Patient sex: F
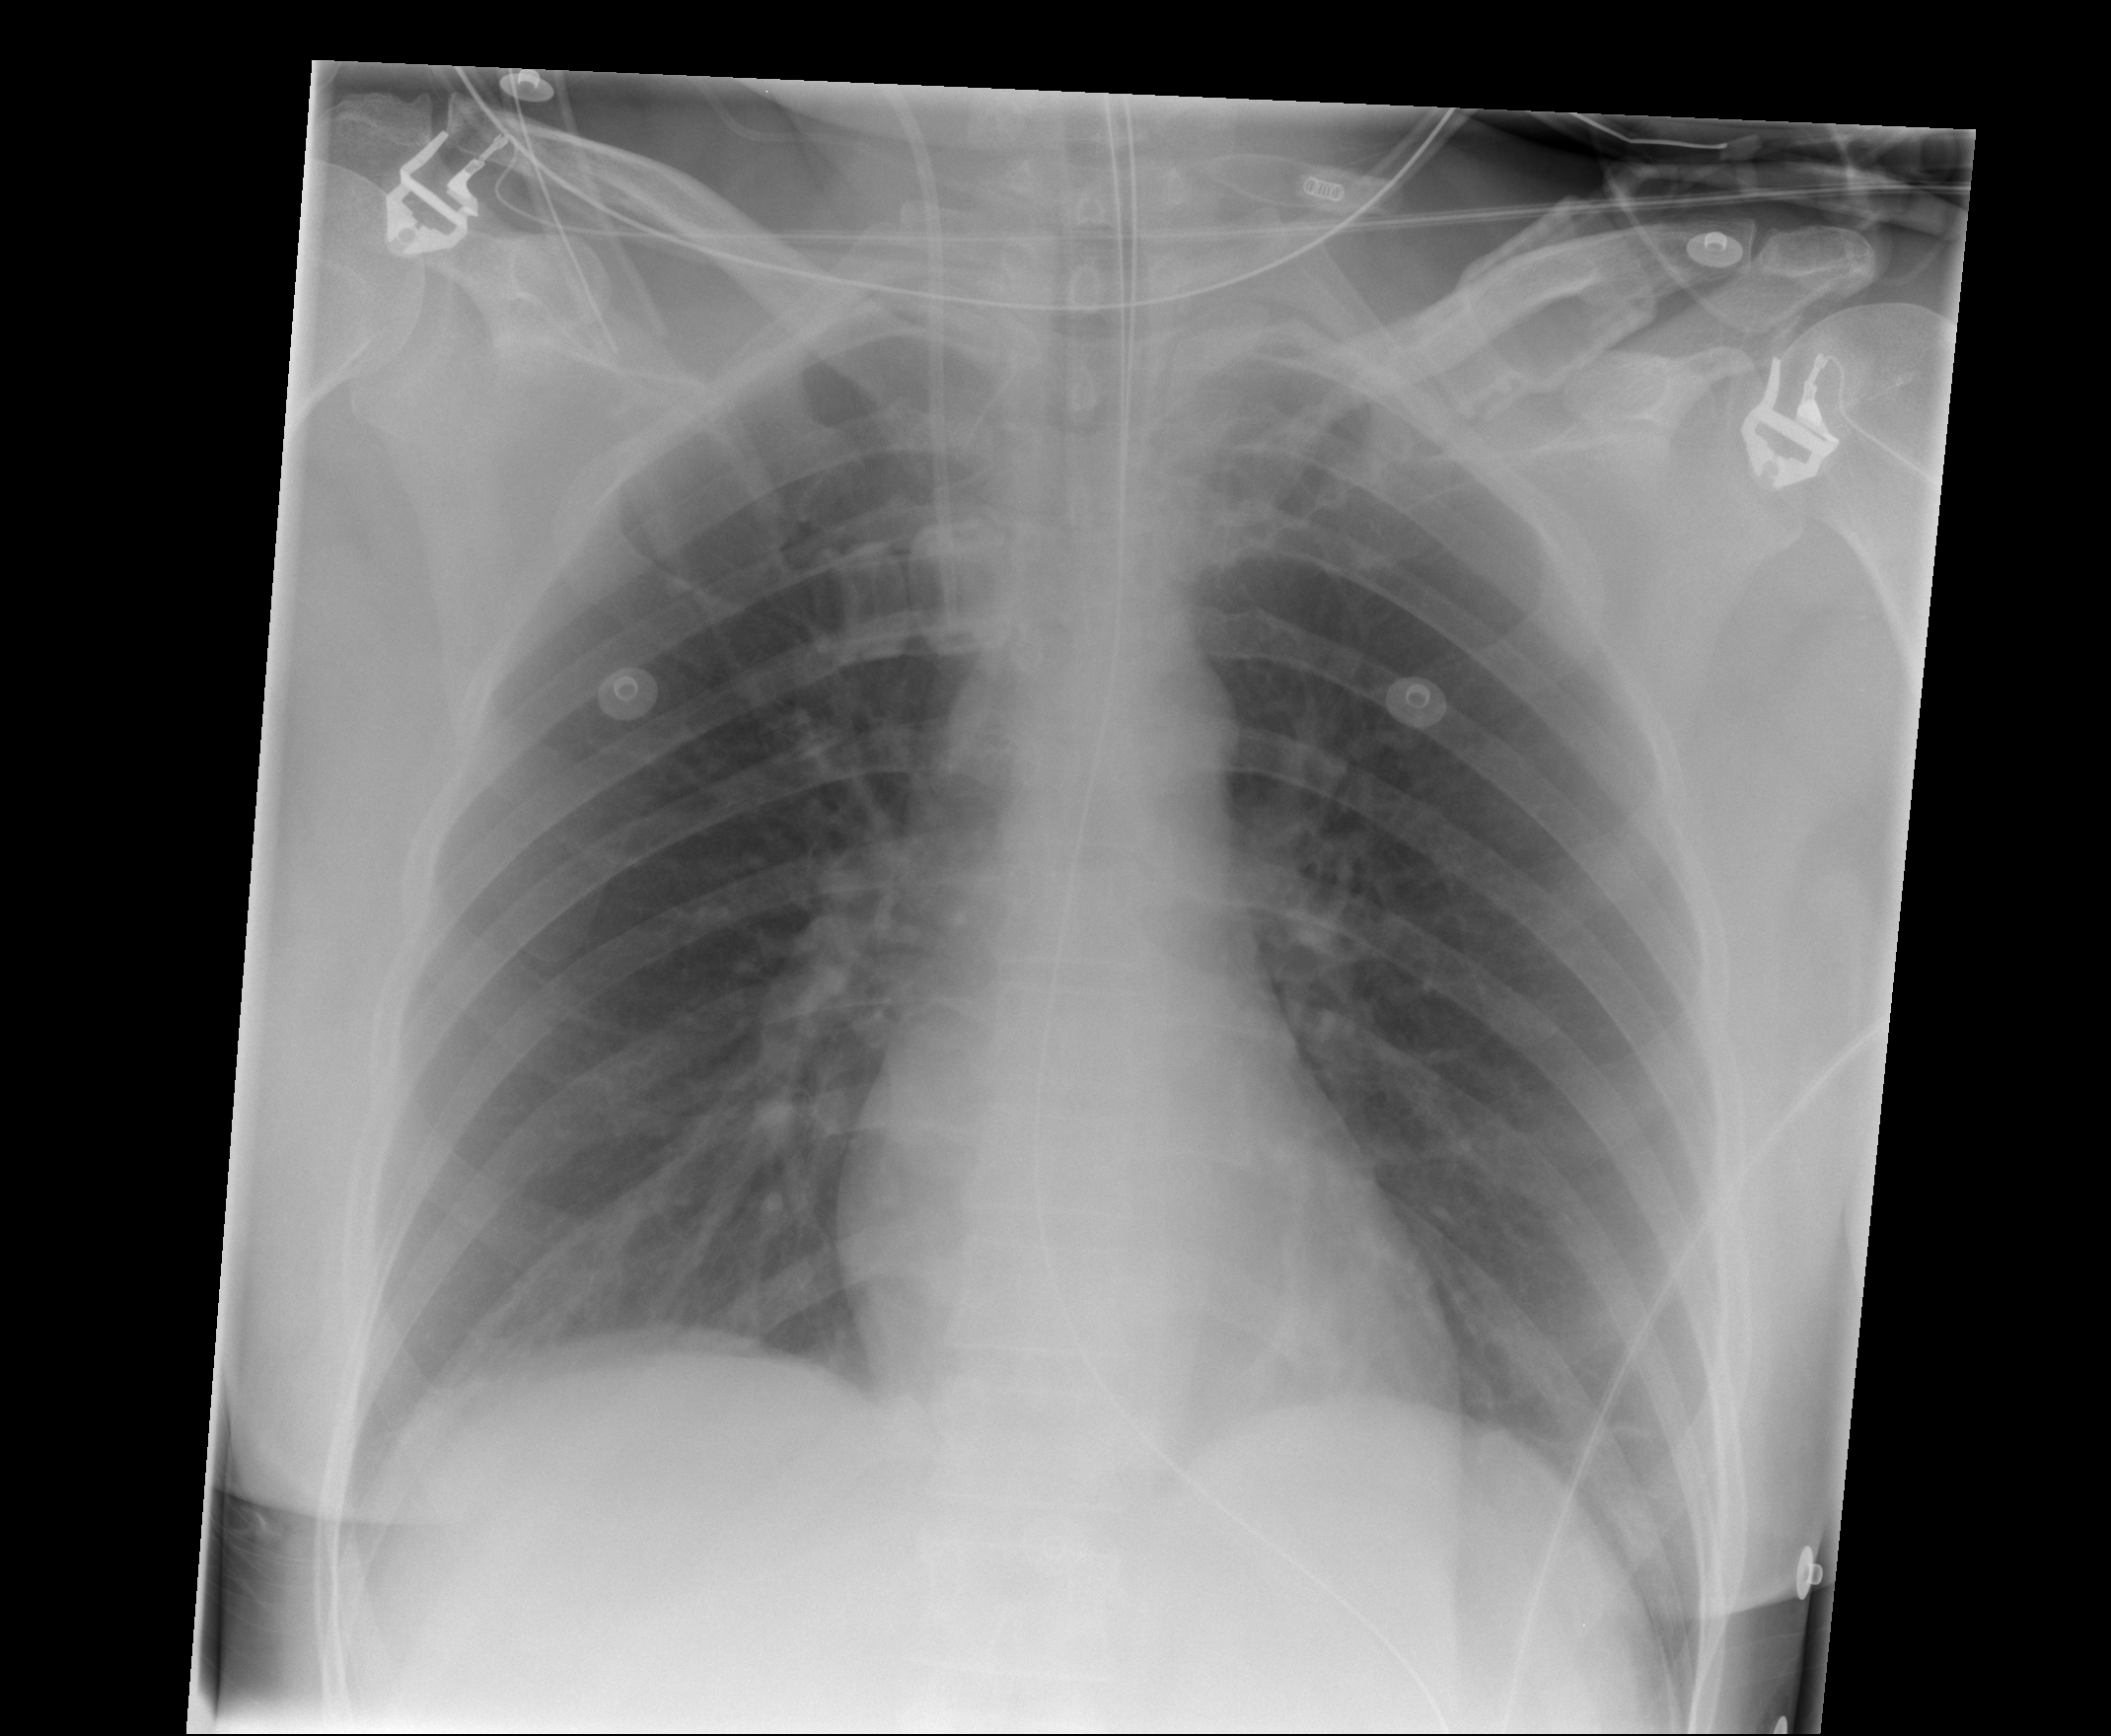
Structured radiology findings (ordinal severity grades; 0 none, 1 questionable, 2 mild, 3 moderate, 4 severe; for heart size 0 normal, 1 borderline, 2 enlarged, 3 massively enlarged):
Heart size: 0
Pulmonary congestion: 0
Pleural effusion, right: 0
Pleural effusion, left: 0
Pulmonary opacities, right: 0
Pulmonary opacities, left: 0
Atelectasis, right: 0
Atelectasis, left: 1